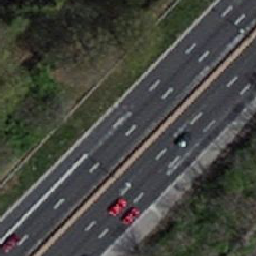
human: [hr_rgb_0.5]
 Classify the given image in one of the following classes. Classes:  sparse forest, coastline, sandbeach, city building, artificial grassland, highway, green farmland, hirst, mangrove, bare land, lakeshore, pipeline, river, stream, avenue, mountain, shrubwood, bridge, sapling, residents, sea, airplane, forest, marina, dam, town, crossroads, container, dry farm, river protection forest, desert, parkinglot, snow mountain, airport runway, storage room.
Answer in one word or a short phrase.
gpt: highway